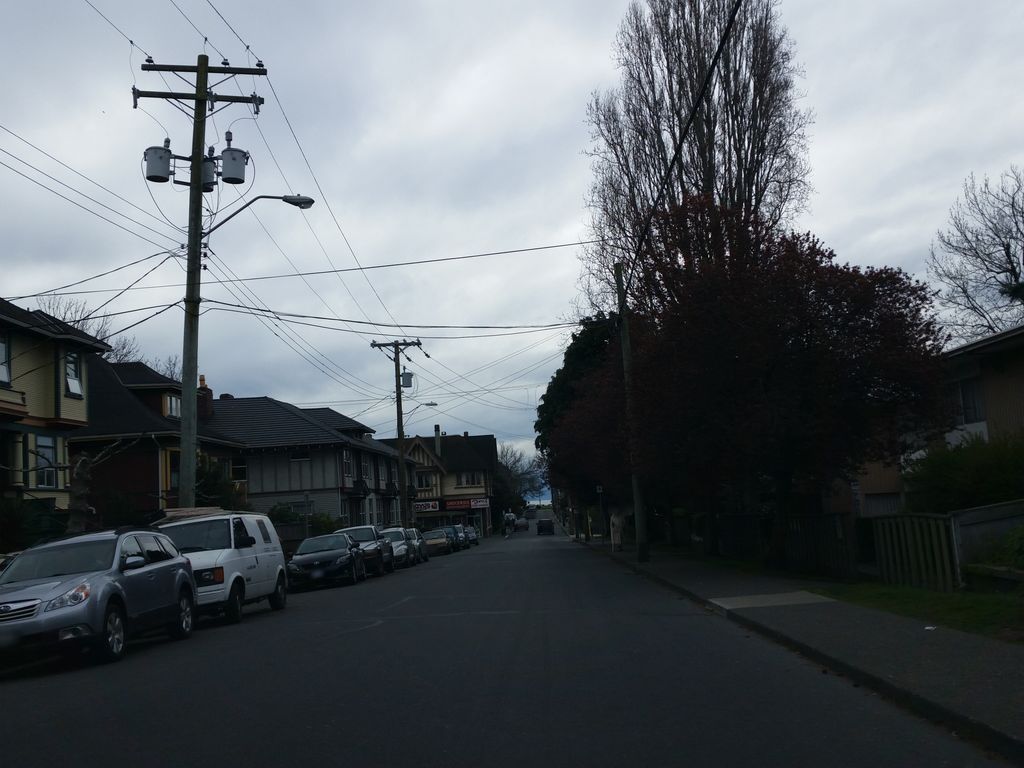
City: victoria